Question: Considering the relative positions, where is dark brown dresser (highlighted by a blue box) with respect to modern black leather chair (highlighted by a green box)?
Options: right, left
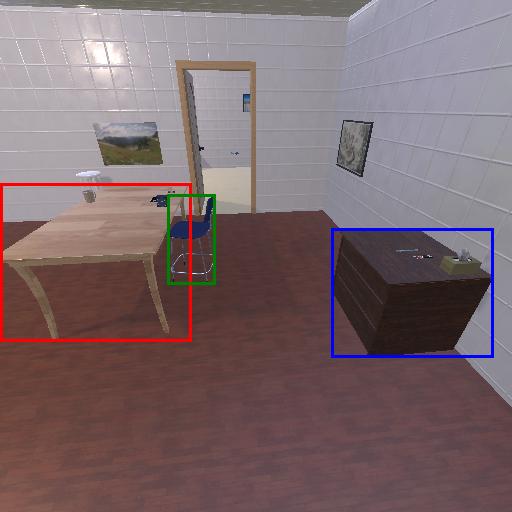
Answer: right